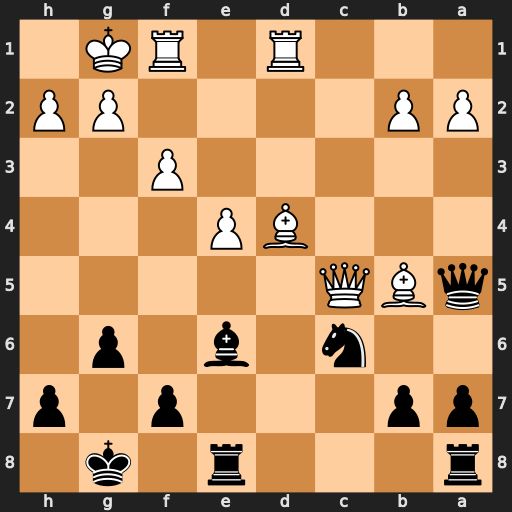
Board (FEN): r3r1k1/pp3p1p/2n1b1p1/qBQ5/3BP3/5P2/PP4PP/3R1RK1
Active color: b
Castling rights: -
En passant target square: -
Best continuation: Nxd4 Rxd4 a6